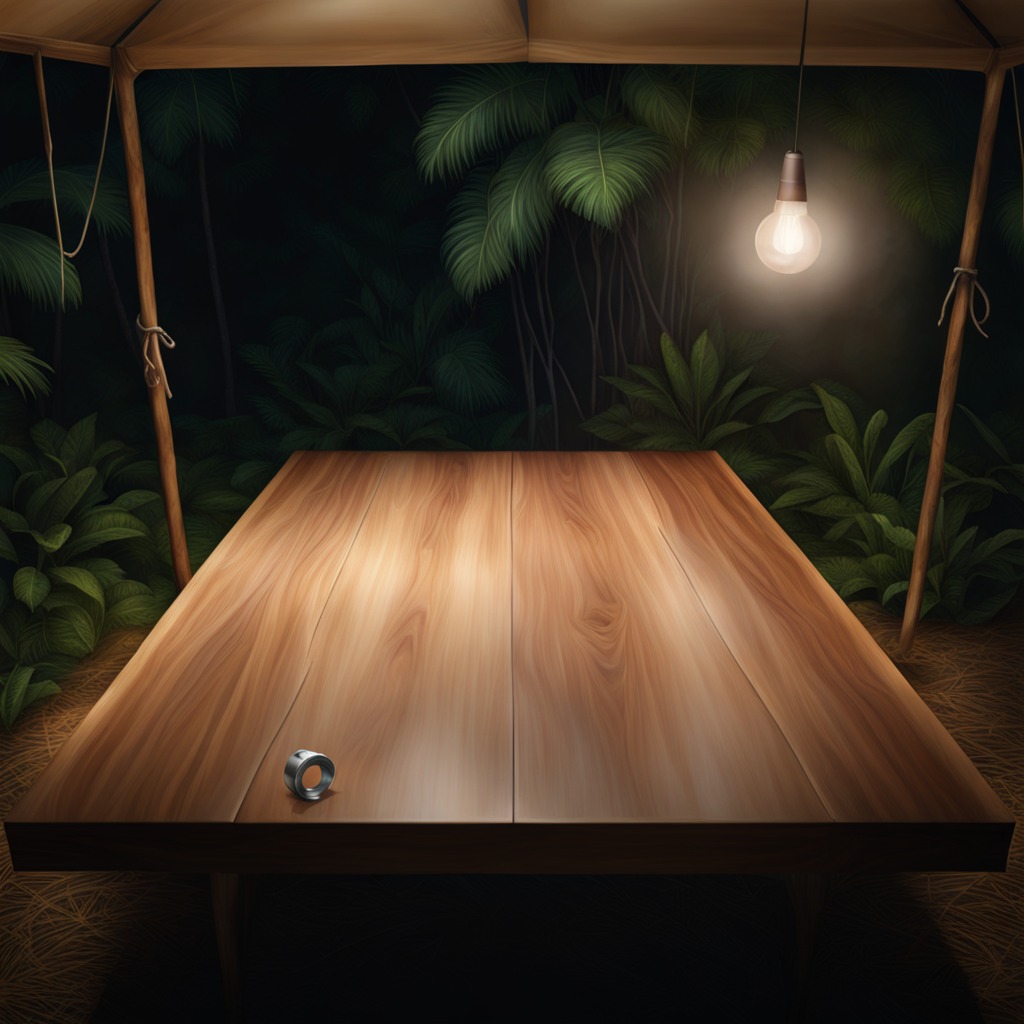
A metal nut lies on a wooden table inside a jungle field workshop tent at night dim ambient light soft shadows worn but